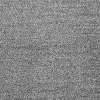
Atmospheric dust classification: dusty